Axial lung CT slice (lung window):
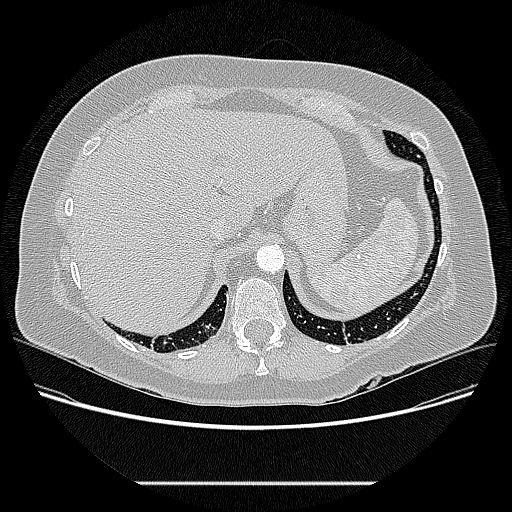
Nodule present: no